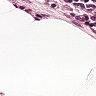
Metastatic tissue present: no